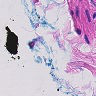
Metastatic tissue present: no